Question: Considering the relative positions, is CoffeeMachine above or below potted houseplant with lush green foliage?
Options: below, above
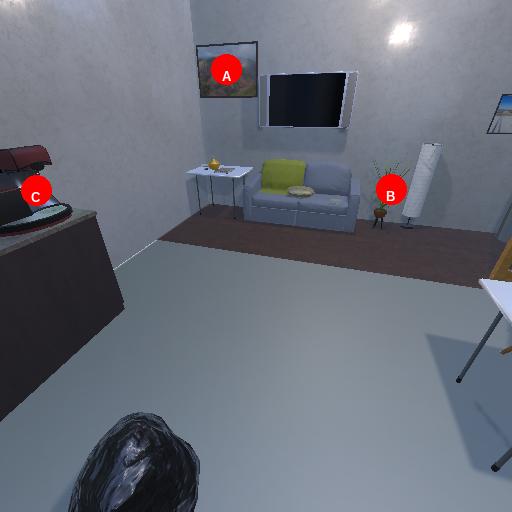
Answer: below